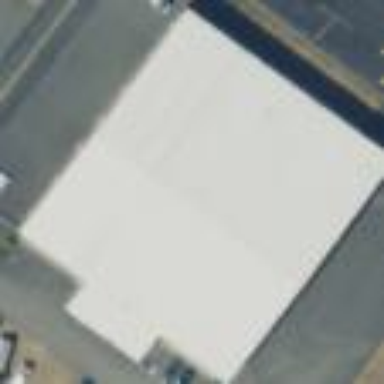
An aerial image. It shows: Hangar building located at airport.